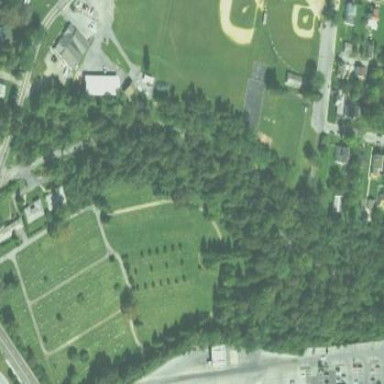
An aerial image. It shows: Cemetery.